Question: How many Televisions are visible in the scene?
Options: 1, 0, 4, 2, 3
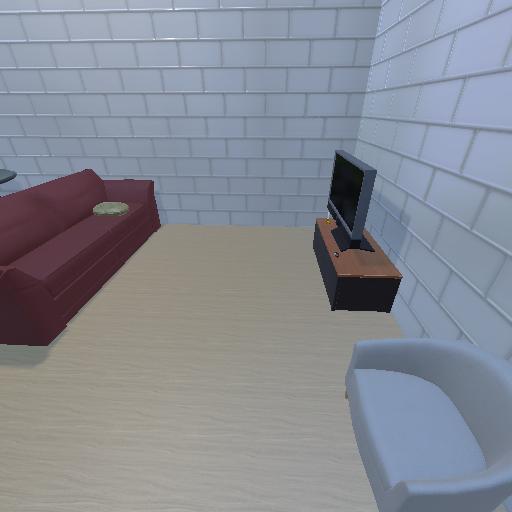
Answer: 1